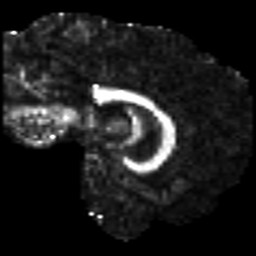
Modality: FA
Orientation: sagittal
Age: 23
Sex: male
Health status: ill
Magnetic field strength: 3 T
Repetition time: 9 s
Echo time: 0.093 s